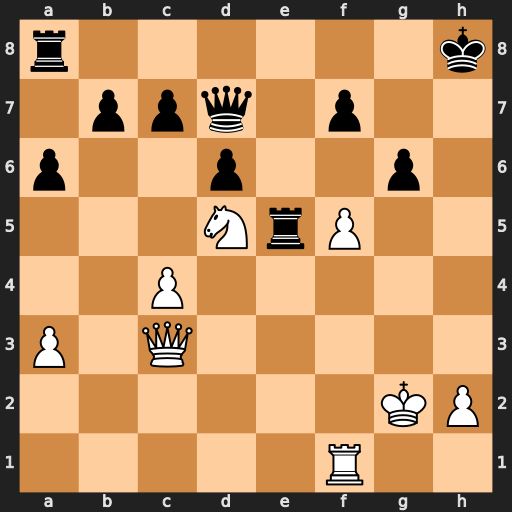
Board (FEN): r6k/1ppq1p2/p2p2p1/3NrP2/2P5/P1Q5/6KP/5R2
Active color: w
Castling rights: -
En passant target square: -
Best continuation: Qh3+ Kg7 f6+ Kg8 Qxd7